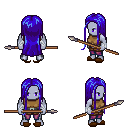
a pixel art fantasy rpg character, male body template, dark elf, purple skin, leather chest armor, magenta pants, blue extra-long hairstyle, white cloth bandages, brown slippers, spear, four views (front, back, left, right), 2x2 character sprite sheet, small pixel art, hard edges, no anti-aliasing